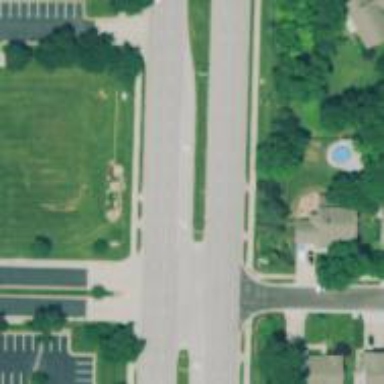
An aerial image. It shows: Dash road marking.